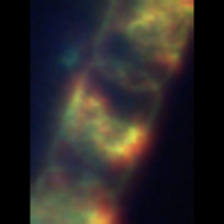
Taxon: Chaetoceros
Group: Diatoms